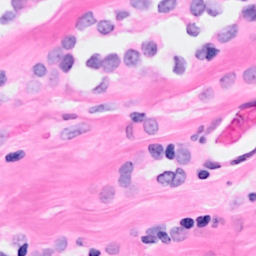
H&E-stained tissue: Breast